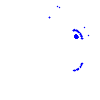
Particle: kaon